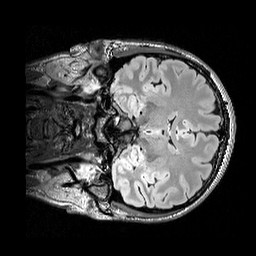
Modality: FLAIR
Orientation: coronal
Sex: male
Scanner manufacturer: siemens
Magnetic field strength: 3 T
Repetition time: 5 s
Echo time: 0.395 s